Question: I can't see why MySQL is causing PHP PDO to throw this error:
> Fatal error: Uncaught exception 'PDOException' with message
'SQLSTATE[23000]: Integrity constraint violation: 1048 Column
'disclaimer' cannot be null'[...]
There's quite a bit of code involved in this particular form front and back-end so so I'll just quote the relevant bits.
HTML:
'''
<label for="disclaimer" class="container ten columns">*Blah blah legalese</label>
<input type="checkbox" name="dislcaimer" value="disclaimer">
'''
PHP:
'''
if(!isset($_POST['fname']) ||
!isset($_POST['sname']) ||
!isset($_POST['email']) ||
// and so on ...
!isset($_POST['dislcaimer']) ||
(
!isset($_POST['mf'])&&!isset($_POST['me'])&&!isset($_POST['ms'])&&!isset($_POST['wf'])&&!isset($_POST['we'])&&!isset($_POST['ws'])
)
)
{
died('We are sorry, but you appear to have left at least one of the mandatory fields blank.');
}
'''
[...]
'''
$disclaimer = $_POST['disclaimer']; // variable initialisation
'''
PHP/PDO:
'''
$data = array($first_name, $last_name, $email_from, $telephone, $dateofbirth, $licence, $club, $countynm, $mf, $me, $ms, $wf, $we, $ws, $party, $disclaimer);
$STH = $dbh->prepare("INSERT INTO competitor (fname, sname, email, phone, dob, licence, club, country, mf, me, ms, wf, we, ws, party, disclaimer) values (?, ?, ?, ?, ?, ?, ?, ?, ?, ?, ?, ?, ?, ?, ?, ?)");
$STH->execute($data);
'''
MYSQL:

I just don't get it. On debugging the checkbox returns NULL, but surely it should have triggered the automatic error generated when mandatory fields are not filled in? Am I handling checkboxes entirely wrong in this setting? For other, optional checkboxes, I'm assigning some integer to them in the event that they are unticked (e.g. '0') so that this sort of error does not crop up. Do I need to do the same for this, but assign it maybe '1' if it is set...? :/
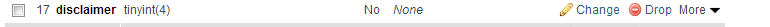
Answer: Typo here:
'''
name="dislcaimer"
'''
and here
'''
!isset($_POST['dislcaimer'])
'''
but not here:
'''
$disclaimer = $_POST['disclaimer'];
'''
one more thing, after correcting that typo, '$_POST['disclaimer']' will have value 'disclaimer' but you have tinyint field for that, so you should use 'value="1"' in input.